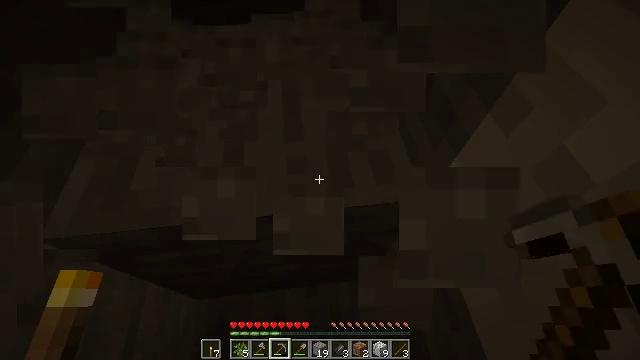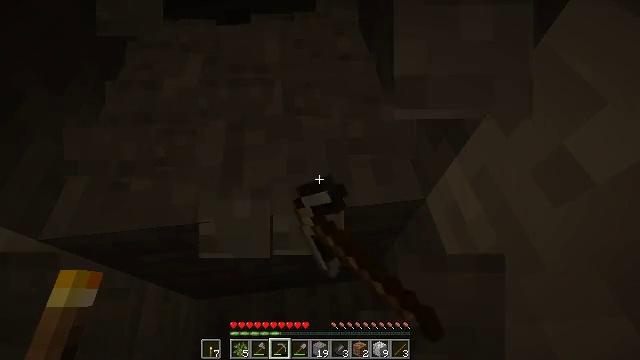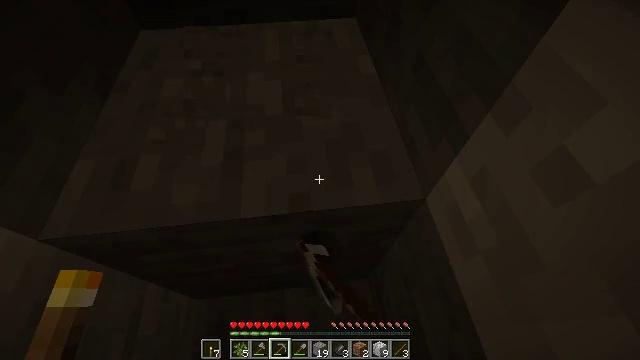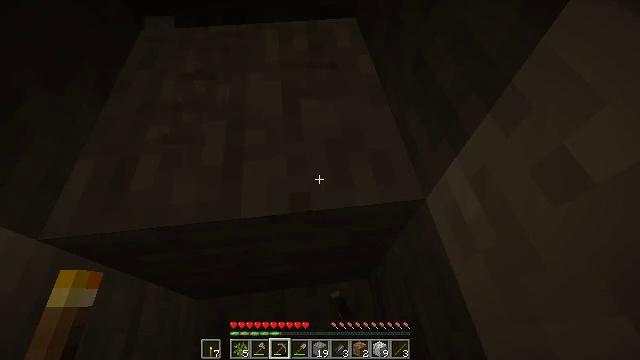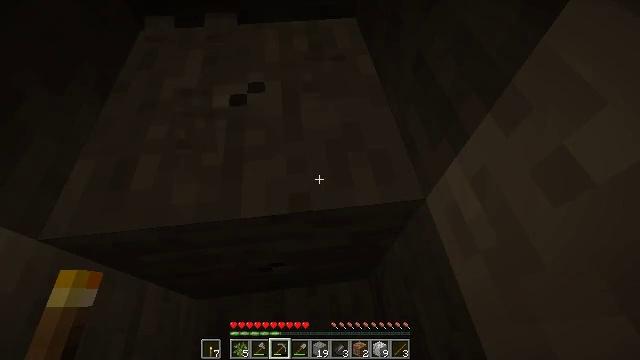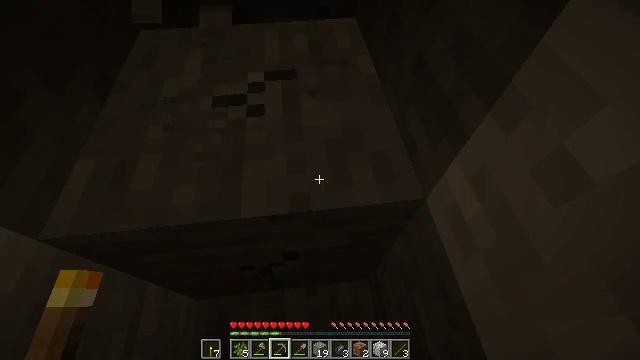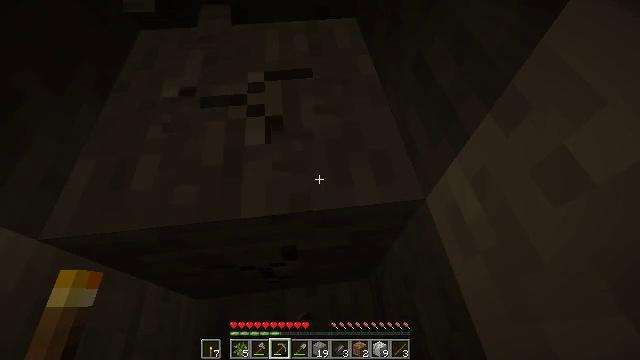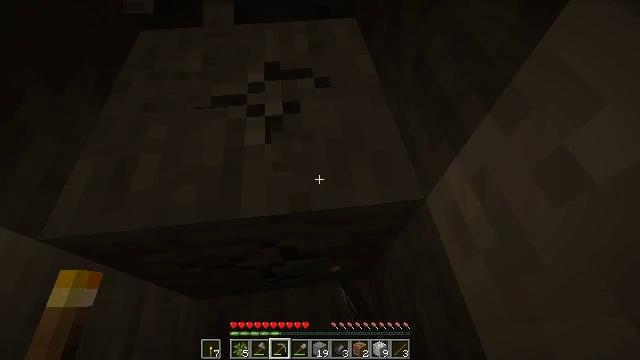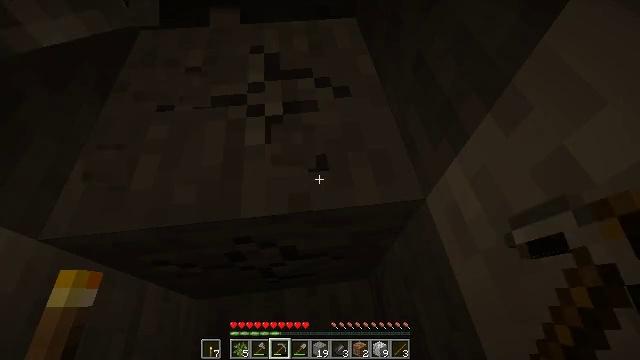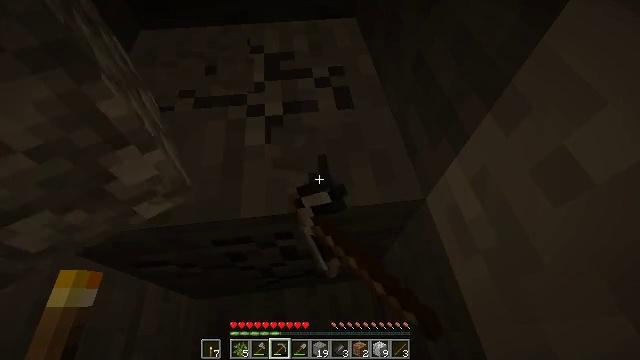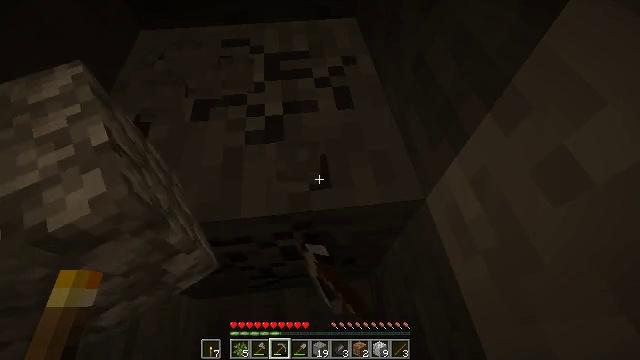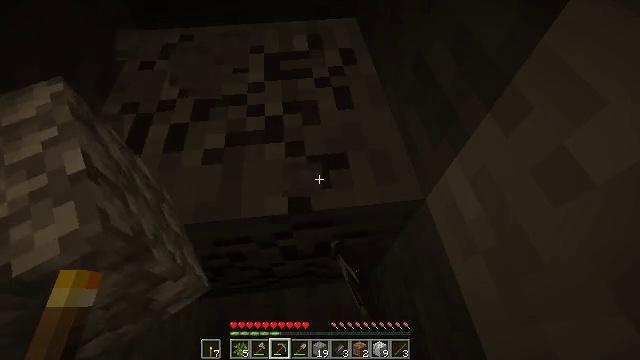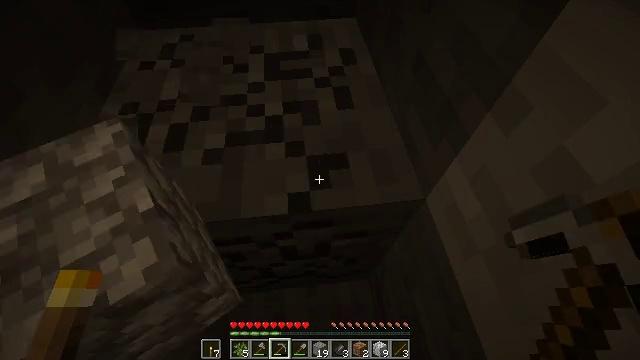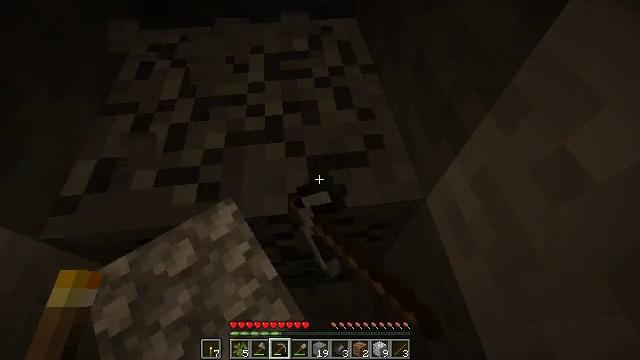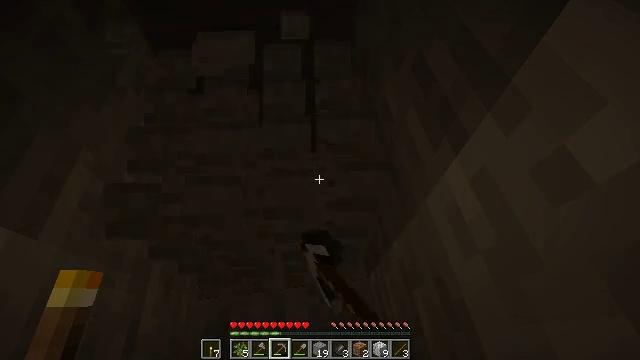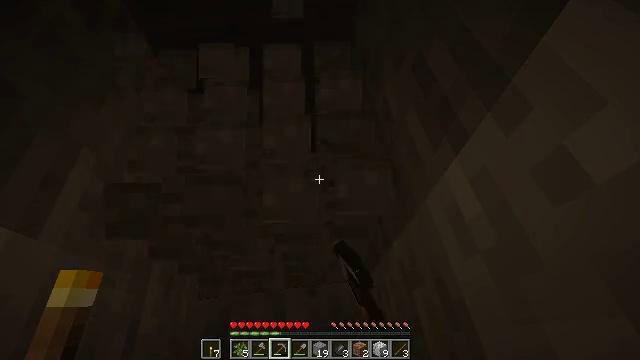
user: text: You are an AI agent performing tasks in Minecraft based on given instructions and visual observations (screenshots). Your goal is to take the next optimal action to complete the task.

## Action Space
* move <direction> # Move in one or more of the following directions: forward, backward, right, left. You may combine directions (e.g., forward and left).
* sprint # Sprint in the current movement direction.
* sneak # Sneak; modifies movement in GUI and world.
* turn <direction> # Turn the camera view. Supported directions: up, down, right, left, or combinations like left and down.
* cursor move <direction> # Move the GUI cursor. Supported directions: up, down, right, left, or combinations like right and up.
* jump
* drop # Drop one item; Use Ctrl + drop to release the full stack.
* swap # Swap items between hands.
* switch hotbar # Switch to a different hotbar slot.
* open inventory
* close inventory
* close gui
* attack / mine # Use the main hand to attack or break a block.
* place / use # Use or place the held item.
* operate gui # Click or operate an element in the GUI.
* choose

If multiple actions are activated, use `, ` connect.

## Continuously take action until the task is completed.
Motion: motion action
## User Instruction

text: Gather stone by using a pickaxe.
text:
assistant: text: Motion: attack / mine
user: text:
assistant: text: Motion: attack / mine
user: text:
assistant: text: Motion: attack / mine
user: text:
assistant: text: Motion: attack / mine
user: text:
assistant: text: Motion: attack / mine
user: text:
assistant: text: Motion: attack / mine
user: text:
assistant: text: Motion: attack / mine
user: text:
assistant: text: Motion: attack / mine
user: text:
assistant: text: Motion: attack / mine
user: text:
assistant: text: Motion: attack / mine
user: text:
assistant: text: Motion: attack / mine
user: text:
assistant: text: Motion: attack / mine
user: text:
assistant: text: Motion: attack / mine
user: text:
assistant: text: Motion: attack / mine
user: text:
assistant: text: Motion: attack / mine
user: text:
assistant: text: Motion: attack / mine
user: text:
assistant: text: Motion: attack / mine
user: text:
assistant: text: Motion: attack / mine
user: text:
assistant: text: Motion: attack / mine
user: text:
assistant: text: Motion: attack / mine
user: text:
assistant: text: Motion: attack / mine
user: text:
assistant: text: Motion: attack / mine
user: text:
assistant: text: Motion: attack / mine
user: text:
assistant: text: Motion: attack / mine
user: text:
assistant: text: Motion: attack / mine
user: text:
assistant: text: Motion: attack / mine
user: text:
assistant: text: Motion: attack / mine
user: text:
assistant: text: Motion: attack / mine
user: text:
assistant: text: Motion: attack / mine
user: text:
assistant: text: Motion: attack / mine